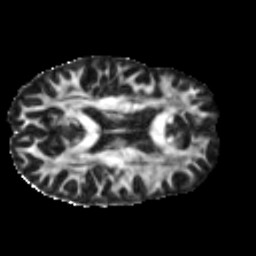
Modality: FA
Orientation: axial
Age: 46
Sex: male
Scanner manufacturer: siemens
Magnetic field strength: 3 T
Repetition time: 5 s
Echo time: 0.092 s